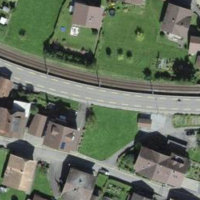
EUNIS habitat code: 54
Species observed at this site:
Pica pica